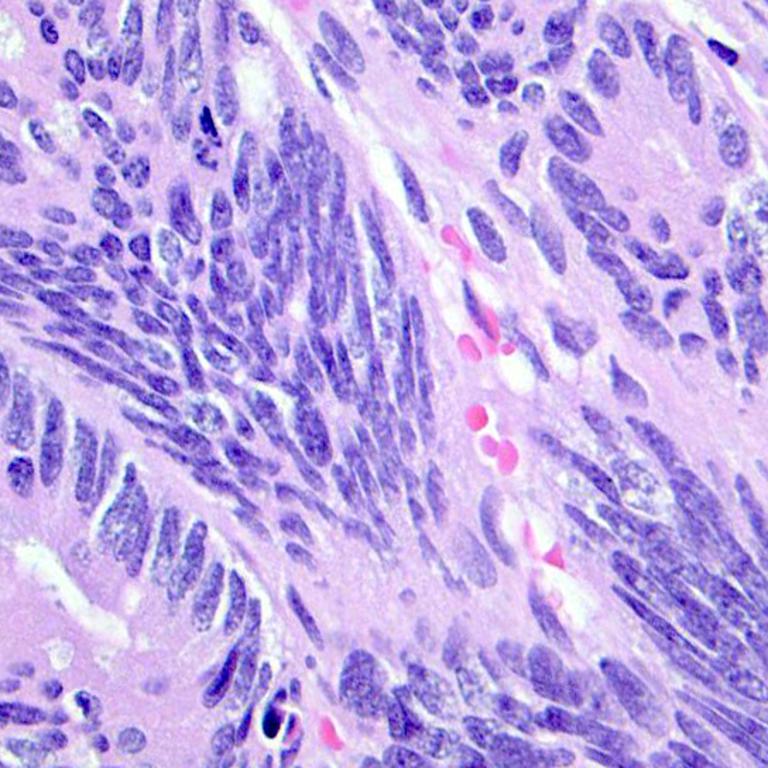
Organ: colon
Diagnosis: adenocarcinomas